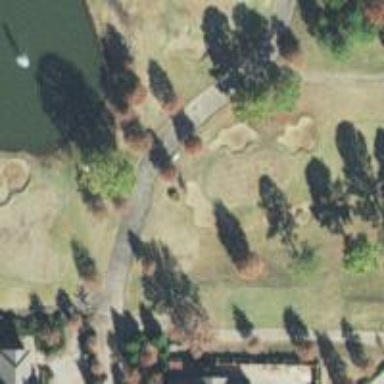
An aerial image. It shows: View of golf hole.